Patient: sex M, age 35
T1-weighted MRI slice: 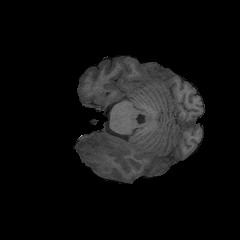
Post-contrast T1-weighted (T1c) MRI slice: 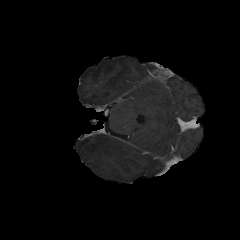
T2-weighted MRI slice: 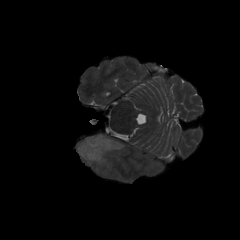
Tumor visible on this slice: yes
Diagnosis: Astrocytoma, IDH-mutant
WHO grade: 4